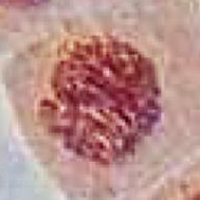
Label: prophase